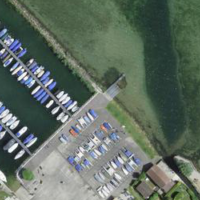
EUNIS habitat code: 14
Species observed at this site:
Stuckenia pectinata
Phragmites australis
Ceratophyllum demersum